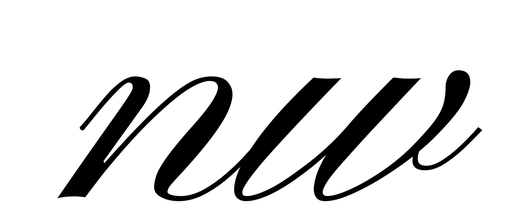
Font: PinyonScript-Regular